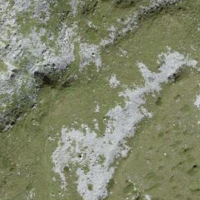
EUNIS habitat code: 31
Species observed at this site:
Dryopteris villarii
Asplenium viride